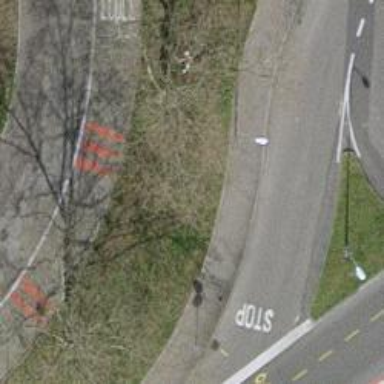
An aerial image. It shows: Asphalt sidewalk.